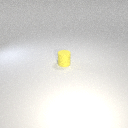
small yellow rubber cylinder